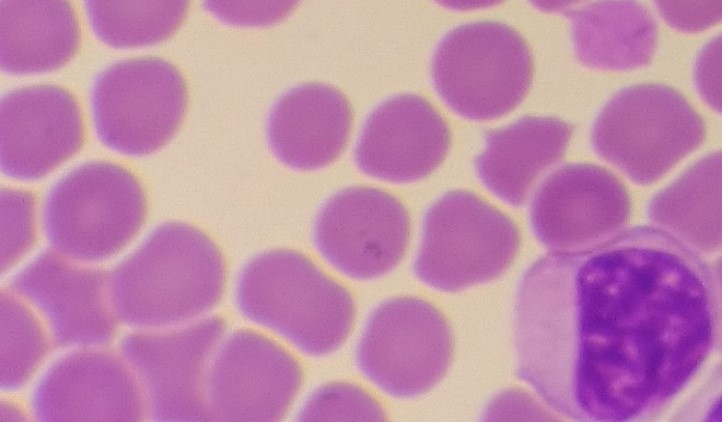
White blood cell type: Monocyte